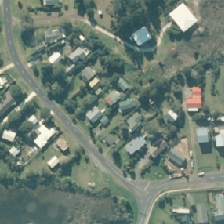
Land cover: urban_build_up